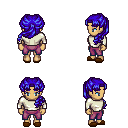
a pixel art fantasy rpg character, female body template, human, tanned skin, white long-sleeve shirt, magenta pants, blue princess hairstyle, brown slippers, four views (front, back, left, right), 2x2 character sprite sheet, small pixel art, hard edges, no anti-aliasing